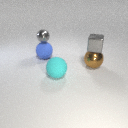
large cyan rubber sphere to the right of large blue rubber sphere